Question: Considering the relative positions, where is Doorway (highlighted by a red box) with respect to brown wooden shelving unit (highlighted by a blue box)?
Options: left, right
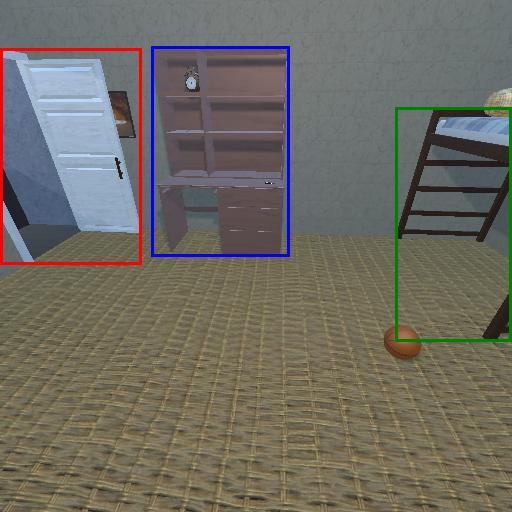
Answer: left